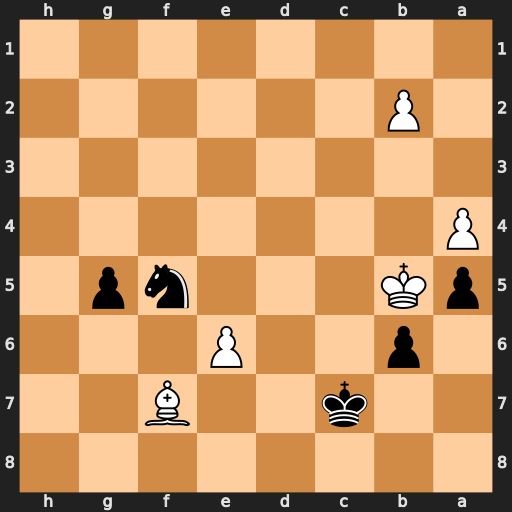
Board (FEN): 8/2k2B2/1p2P3/pK3np1/P7/8/1P6/8
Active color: b
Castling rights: -
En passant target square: -
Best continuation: g4 e7 Nxe7 Bh5 g3